Question: I have the following metainfo of my *.exe file:

But I don't figure out what 'CallCnvntn' means. I have found no information on the Internet.
By the way, may you explain what flags [AutoLayout], [AnsiClass] and [BeforeFieldInit] are used for?
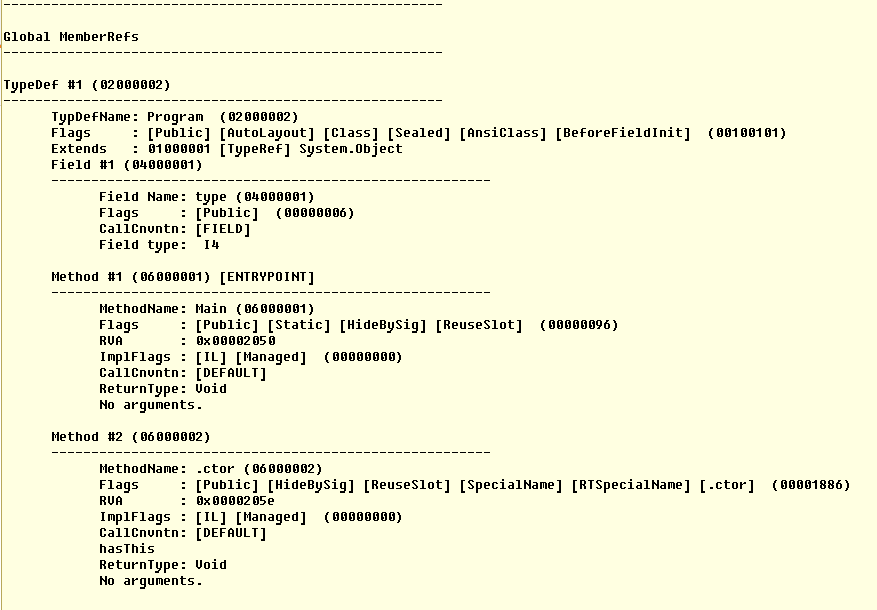
Answer: The Microsoft programmer that worked on ildasm abbreviated "Calling convention" to make it fit.
The best place to find the exact meaning of the metadata attributes in <URL>. At breakneck speed: [AutoLayout] is equivalent to the 'LayoutKind.Auto' enum value in .NET. Classes have LayoutKind.Auto by default, structs have LayoutKind.Sequential by default. [AnsiClass] is equivalent to the 'CharSet.Ansi' enum value. These two type attributes can be changed with the '[StructLayout]' attribute in C# code, normally only done if you write a type to be used in pinvoke declarations. [BeforeFieldInit] determines when a static constructor of a type has to run. Present by default, it allows the CLR to delay the call until the code uses a static field in the class.